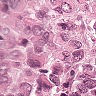
Metastatic tissue present: yes